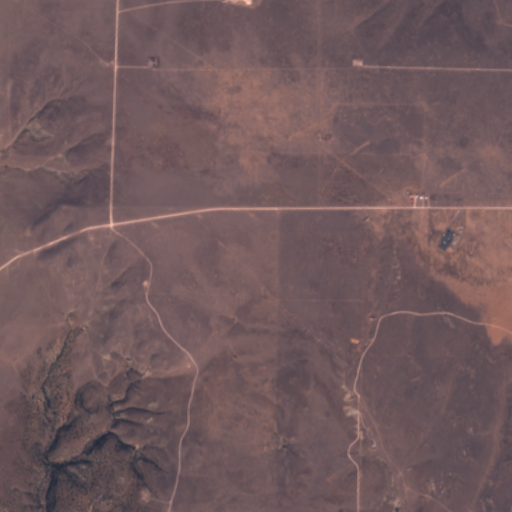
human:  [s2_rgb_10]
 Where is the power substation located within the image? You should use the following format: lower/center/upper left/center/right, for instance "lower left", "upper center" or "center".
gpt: The power substation is located in the center right of the image.
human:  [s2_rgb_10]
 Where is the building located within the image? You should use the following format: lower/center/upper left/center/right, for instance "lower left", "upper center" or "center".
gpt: The building is located in the center right of the image.
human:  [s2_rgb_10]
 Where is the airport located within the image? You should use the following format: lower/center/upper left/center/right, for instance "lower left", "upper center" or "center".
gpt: There is no airport in the image.